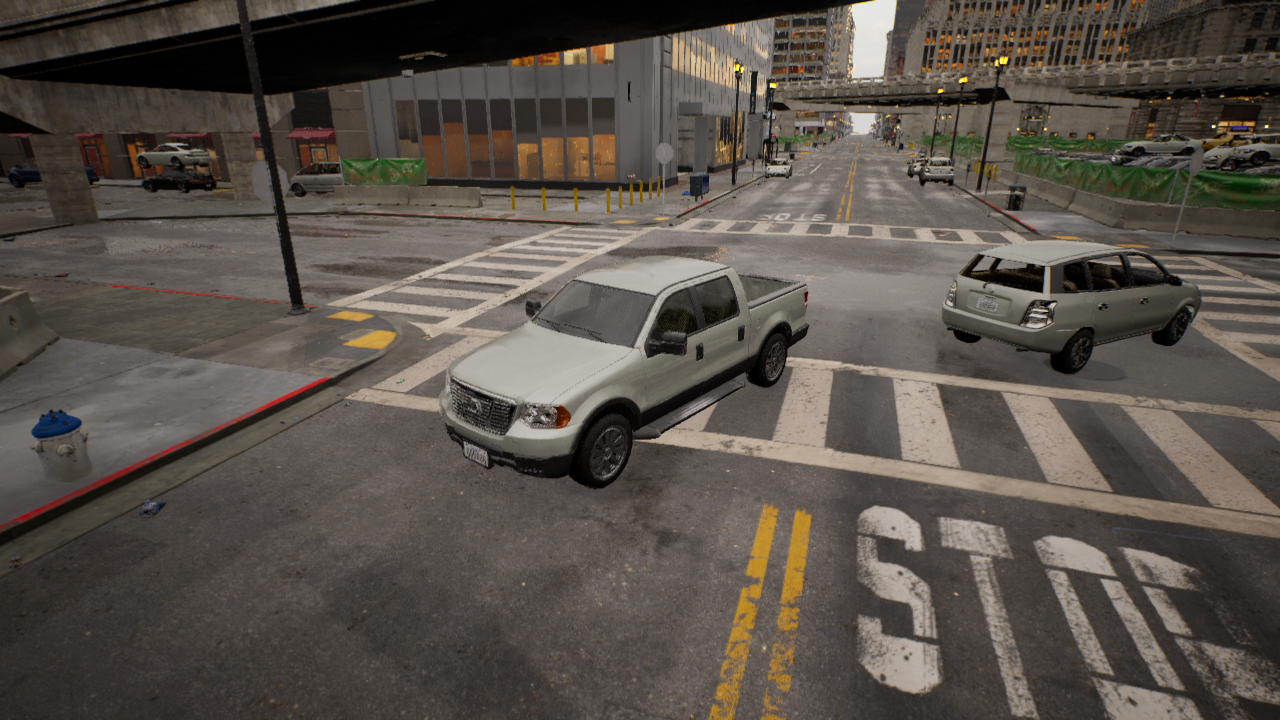
Venue: intersection
Lighting: golden hour
Vehicle rig: pickup